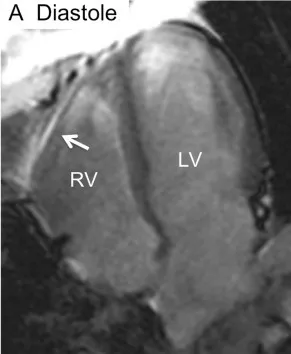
Functional (cine) cardiac magnetic resonance images in the four-chamber image plane in diastole.
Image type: radiology (mri)